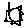
Label: sun